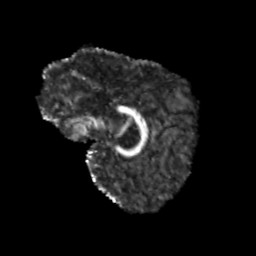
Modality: FA
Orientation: sagittal
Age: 13
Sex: male
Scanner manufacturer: siemens
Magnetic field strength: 3 T
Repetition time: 3.8 s
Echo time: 0.07 s